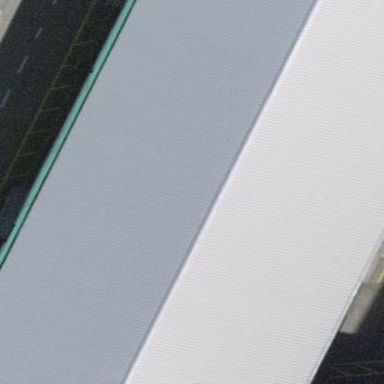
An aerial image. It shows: Warehouse building.